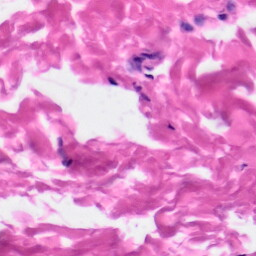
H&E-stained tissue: Skin